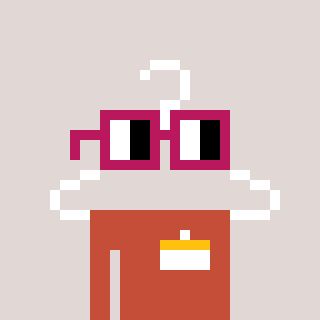
a pixel art character with square dark red glasses, a hanger-shaped head and a rust-colored body on a warm background